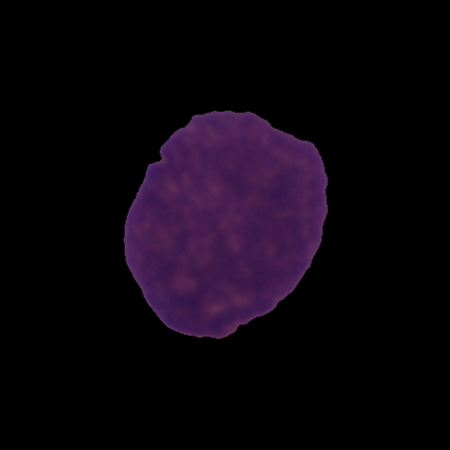
Label: cancer